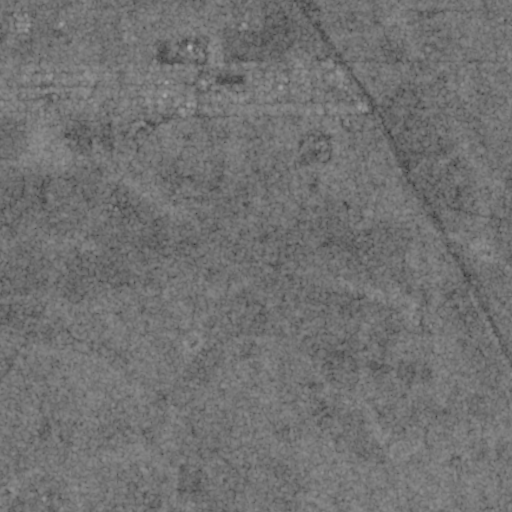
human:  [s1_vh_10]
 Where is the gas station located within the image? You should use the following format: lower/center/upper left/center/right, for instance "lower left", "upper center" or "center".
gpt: The gas station is located in the upper right of the image.
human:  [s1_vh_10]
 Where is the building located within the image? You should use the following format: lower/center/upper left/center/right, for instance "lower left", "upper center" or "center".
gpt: The building is located in the upper of the image.
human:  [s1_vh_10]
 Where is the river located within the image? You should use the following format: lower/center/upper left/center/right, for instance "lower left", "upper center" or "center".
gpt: The river is located in the upper left of the image.
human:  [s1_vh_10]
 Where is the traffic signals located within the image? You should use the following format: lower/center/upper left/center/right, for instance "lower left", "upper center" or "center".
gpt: The traffic signals is located in the upper right of the image.
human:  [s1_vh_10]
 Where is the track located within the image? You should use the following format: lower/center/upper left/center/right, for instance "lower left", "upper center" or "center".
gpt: There is no track in the image.

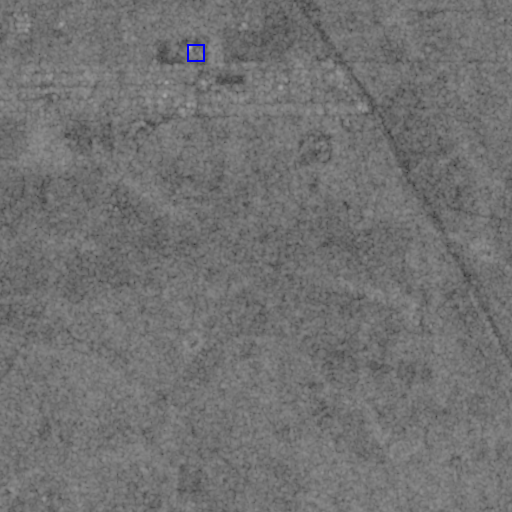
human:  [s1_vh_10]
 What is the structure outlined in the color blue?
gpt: The structure outlined in blue is a building.
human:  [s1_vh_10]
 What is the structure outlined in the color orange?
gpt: There is no orange outline.